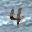
Label: 4